Question: Can somebody explain why I do see 2 dashes (or underscore) between
my images, like this:

How to remove them ?
This weird behavior appears in chrome (linux), safari (mac) as well in firefox (mac).
'''
<html>
<head>
<style type="text/css" media="screen">
ul li {
display: inline;
}
</style>
</head>
<body style="background: none;">
<ul clas="">
<li>
<a href="file:///dir/file.jpg" rel="prettyPhoto" title="This is title">
<img src="file:///thumbnails/t.jpg" width="60" height="60" alt="Hi">
</a>
</li>
<li>
<a href="file:///dir/file.jpg" rel="prettyPhoto" title="This is title">
<img src="file:///thumbnails/t.jpg" width="60" height="60" alt="Hi">
</a>
</li>
<li>
<a href="file:///dir/file.jpg" rel="prettyPhoto" title="This is title">
<img src="file:///thumbnails/t.jpg" width="60" height="60" alt="Hi">
</a>
</li>
</ul>
</body>
</html>
'''
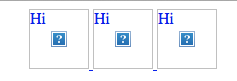
Answer: It's not an underscore, it's the underlining of a link. Note your markup:
'''
<a href="file:///dir/file.jpg" rel="prettyPhoto" title="This is title">
<img src="file:///thumbnails/t.jpg" width="60" height="60" alt="Hi">
</a>
'''
Before and after the 'img' there is whitespace within the 'a'. If 'a' elements are styled to be underlined, that whitespace will be underlined.
You can remove the whitespace:
'''
<a href="file:///dir/file.jpg" rel="prettyPhoto" title="This is title"><img src="file:///thumbnails/t.jpg" width="60" height="60" alt="Hi"></a>
'''
and/or you can change the styling:
'''
a {
text-decoration: none;
}
'''